Question: From the slides of a course, I found these:
Given a set P in R^D, and a query point q, it's NN is point p_0 in P, where:
'''
dist(p_0, q) <= dist(p, q), for every p in P.
'''
Similarly, with an approximation factor 1 > e > 0, the e-NN is p_0, such that:
'''
dist(p_0, q) <= (1+e) * dist(p, q), for every p in P.
'''
(I wonder why e can't reach 1).
We build a KD-tree and then we search for the NN, with this algorithm:

which is correct, as far as my mind goes and my testing.
How should I modify the above algorithm, in order to perform Approximate Nearest Neighbour Search (ANNS)?
My thought is to multiply the current best (at the part of the update in the leaf) with e and leave the rest of the algorithm as is. I am not sure however, if this is correct. Can someone explain?
PS - I understand how search for NN works.
Note that I <URL> in the Computer Science site, but I got nothing!
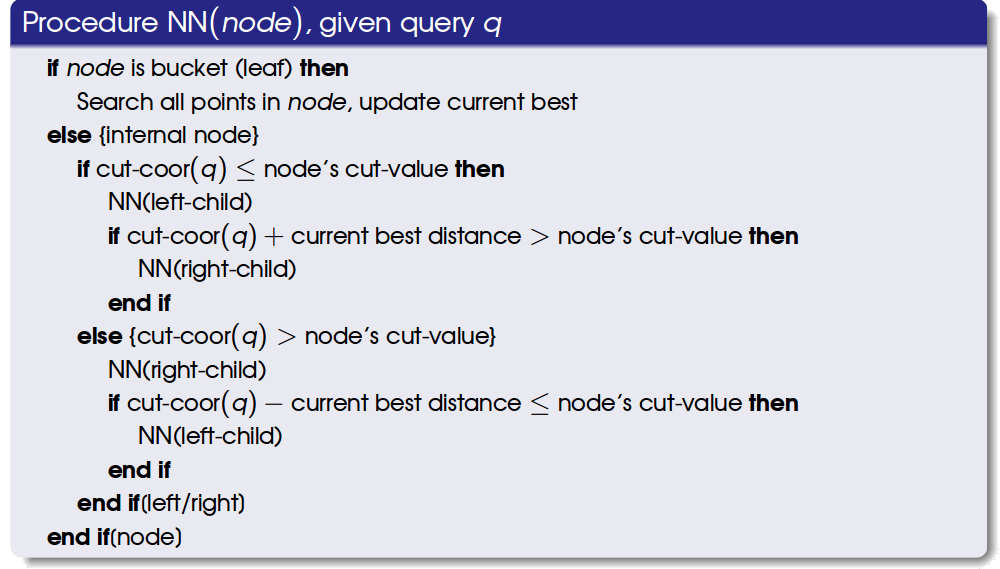
Answer: The one modification needed is to replace 'current best distance' with 'current best distance/(1+e)'. This prunes the nodes that cannot contain a point violating the new inequality.
The reason that this works is that (assuming that 'cut-coor(q)' is on the left side) the test
'''
cut-coor(q) + current best distance > node's cut-value
'''
is checking to see if the hyperplane separating 'left-child' and 'right-child' is closer than 'current best distance', which is a necessary condition for a point in 'right-child' to be closer than that to the query point 'q', as the line segment joining 'q' and a point in 'right-child' passes through that hyperplane. By replacing 'd(p_0, q) = current best distance' with 'current best distance/(1+e)', we're checking to see if any point 'p' on the right side could satisfy
'''
d(p, q) < d(p_0, q)/(1+e),
'''
which is equivalent to
'''
(1+e) d(p, q) < d(p_0, q),
'''
which is a witness to the violation of the approximate nearest neighbor guarantee.